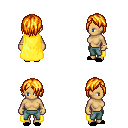
a pixel art fantasy rpg character, female body template, human, tanned skin, yellow cape, teal pants, light blonde bangs hairstyle, bracelets, black slippers, four views (front, back, left, right), 2x2 character sprite sheet, small pixel art, hard edges, no anti-aliasing